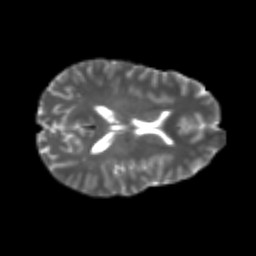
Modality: T2w
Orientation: axial
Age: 21
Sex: female
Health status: healthy
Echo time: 0.074 s